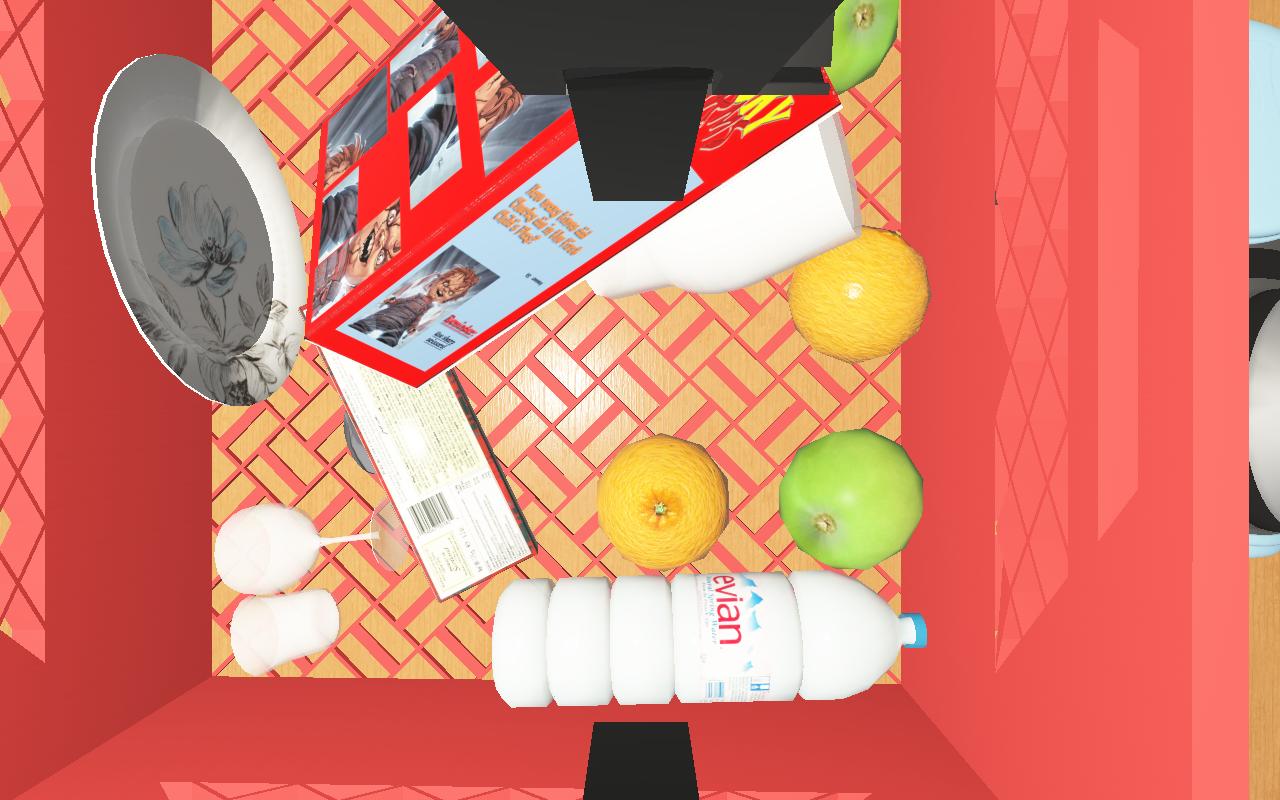
Objects in the scene:
carafe
water bottle
apple
glass
cereal box
cereal box